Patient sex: F
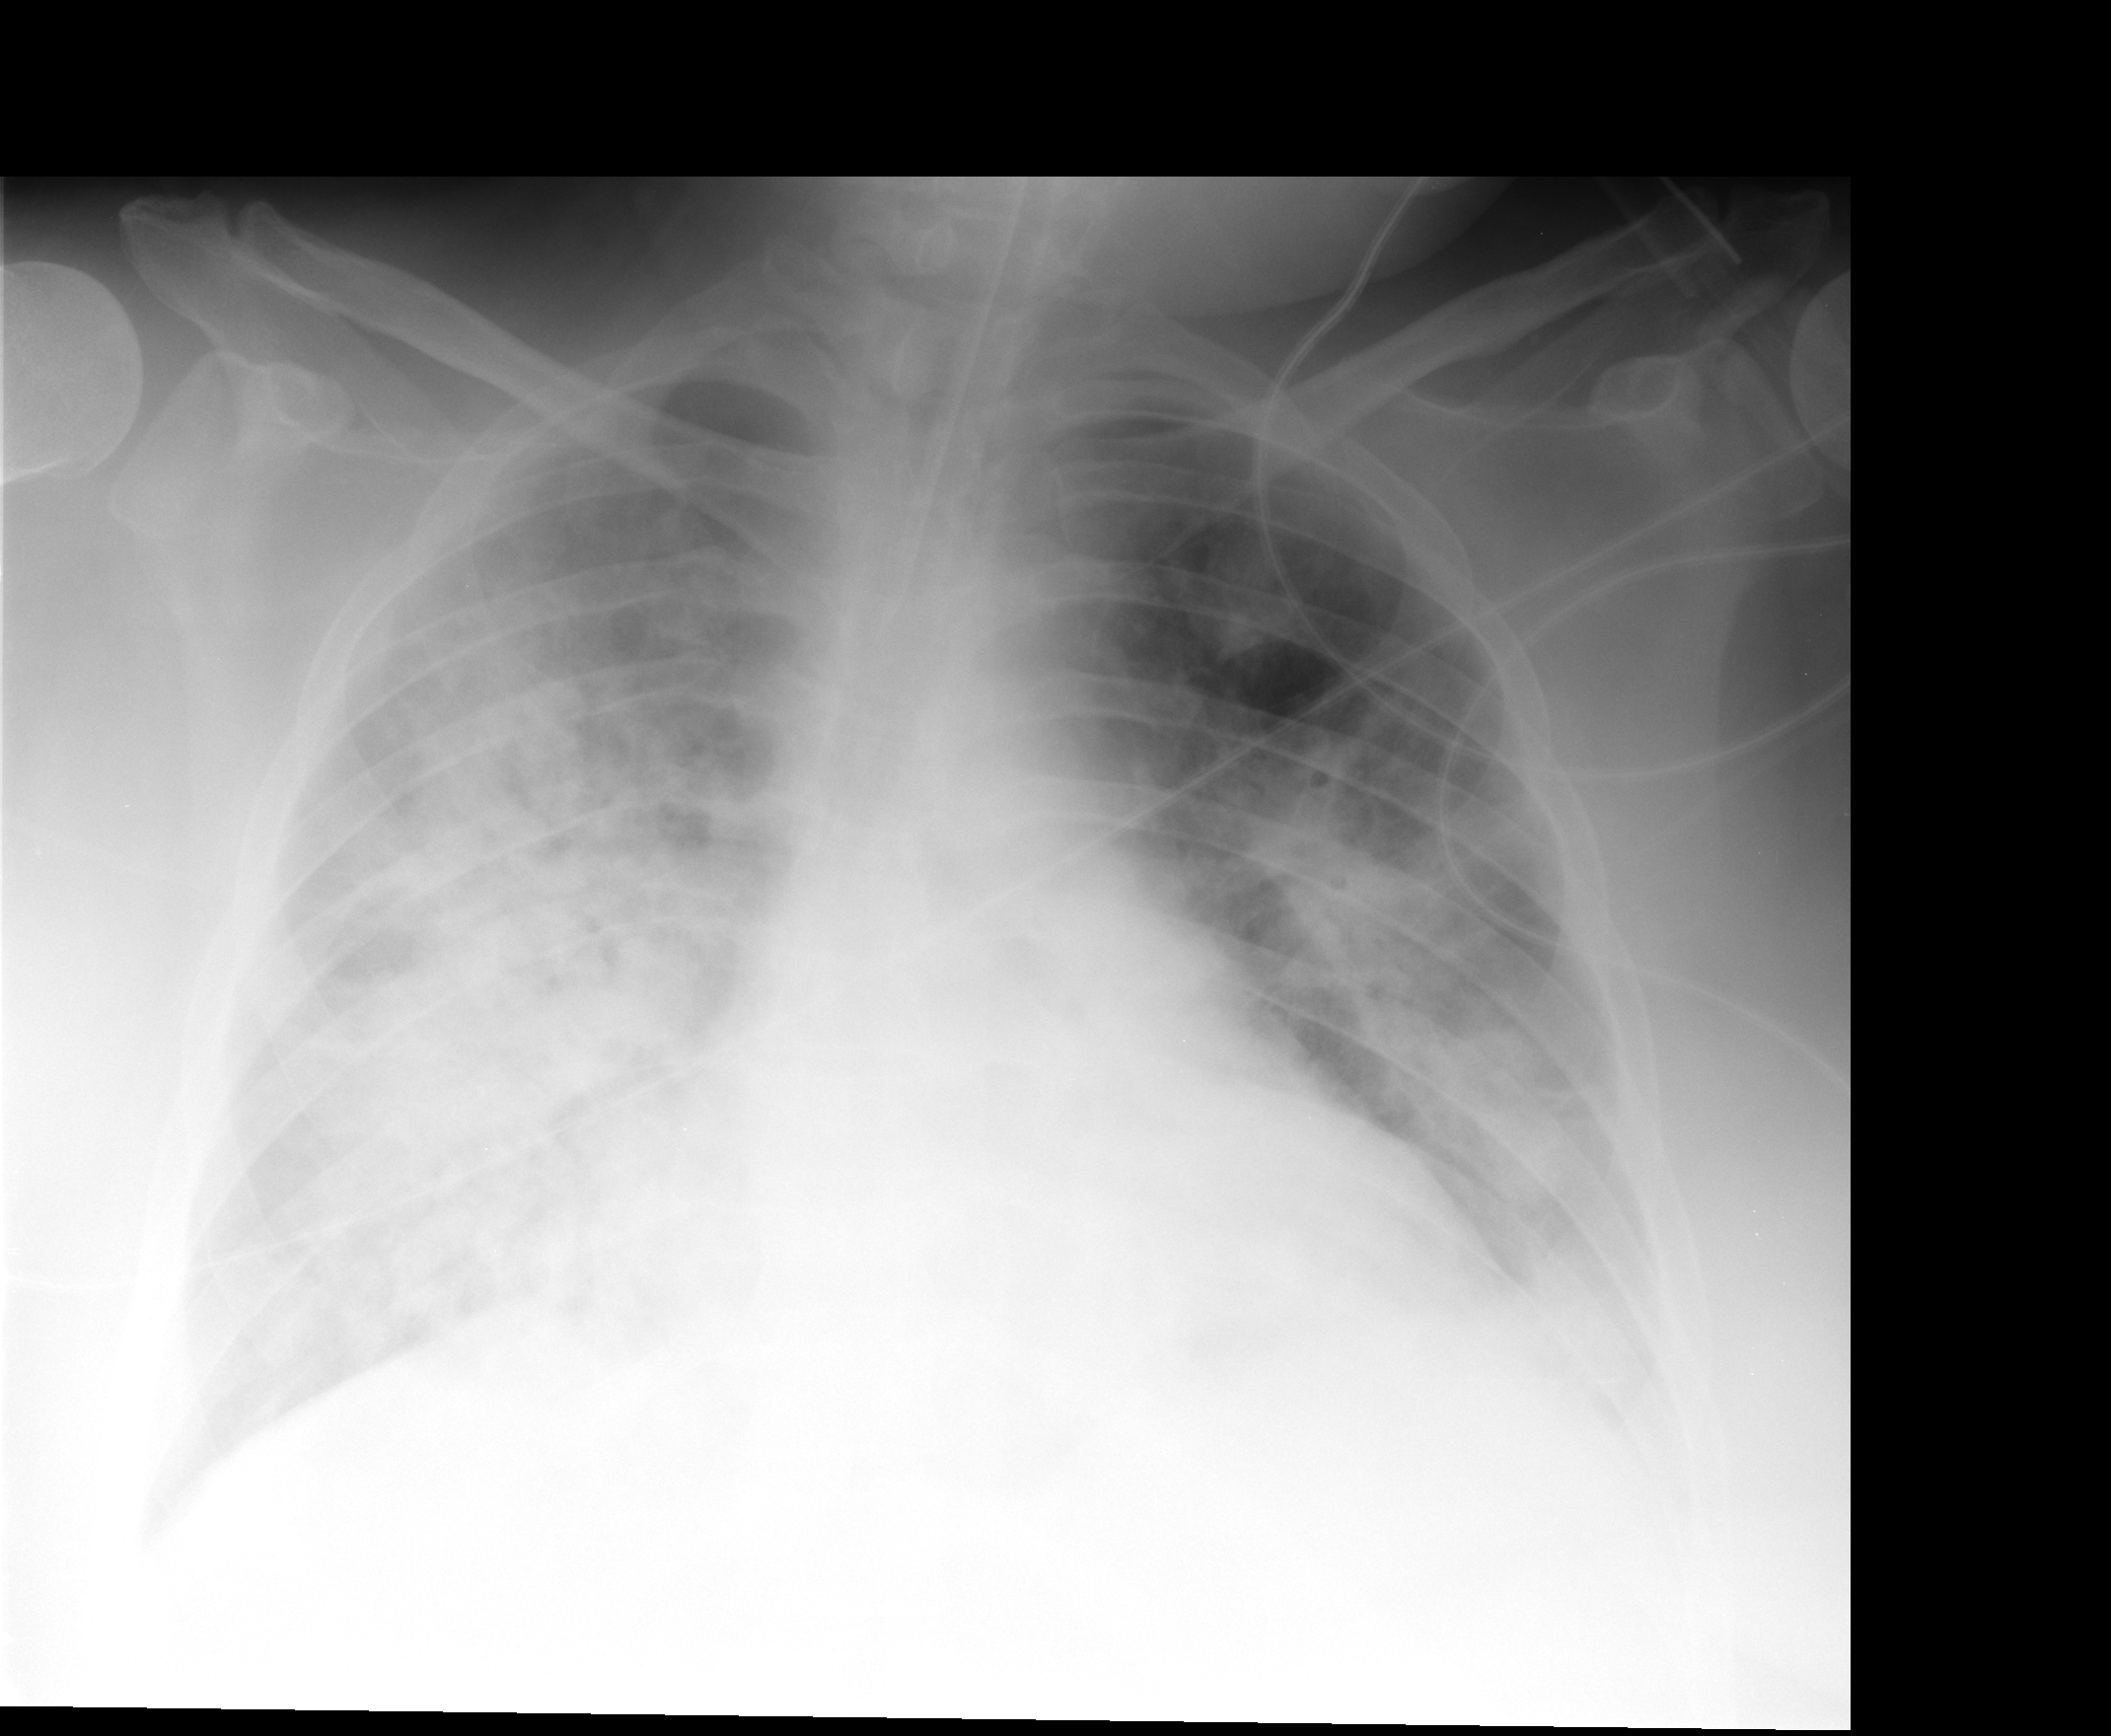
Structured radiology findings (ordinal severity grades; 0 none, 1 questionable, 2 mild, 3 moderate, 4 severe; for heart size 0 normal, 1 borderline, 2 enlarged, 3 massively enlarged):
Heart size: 2
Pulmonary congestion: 2
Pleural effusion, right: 1
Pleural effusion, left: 2
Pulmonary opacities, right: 4
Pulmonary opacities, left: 3
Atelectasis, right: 3
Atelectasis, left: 2